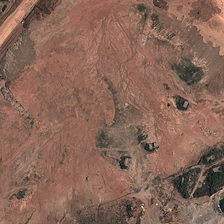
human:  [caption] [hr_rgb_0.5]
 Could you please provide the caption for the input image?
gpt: some green plants are near a piece of khaki bareland .

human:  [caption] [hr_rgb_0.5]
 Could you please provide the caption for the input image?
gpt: some green plants are near a piece of khaki bareland .

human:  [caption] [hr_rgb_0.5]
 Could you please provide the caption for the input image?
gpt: some green plants are near a piece of khaki bareland .

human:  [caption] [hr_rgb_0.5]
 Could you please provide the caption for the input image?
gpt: some green plants are near a piece of khaki bareland .

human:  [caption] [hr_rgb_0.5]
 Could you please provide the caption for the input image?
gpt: some green plants are near a piece of khaki bareland .